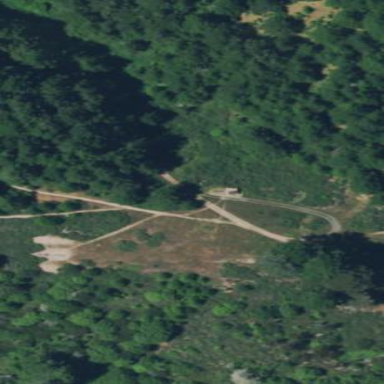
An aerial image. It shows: Campsite with tents set up.